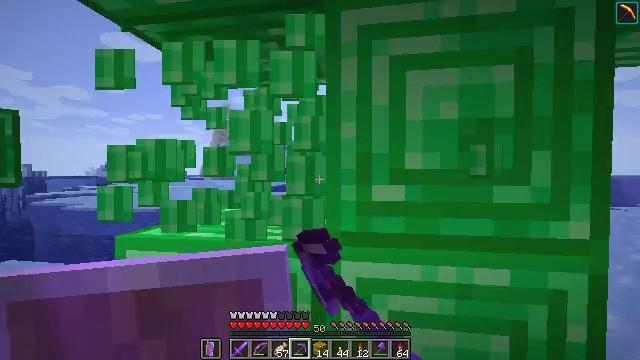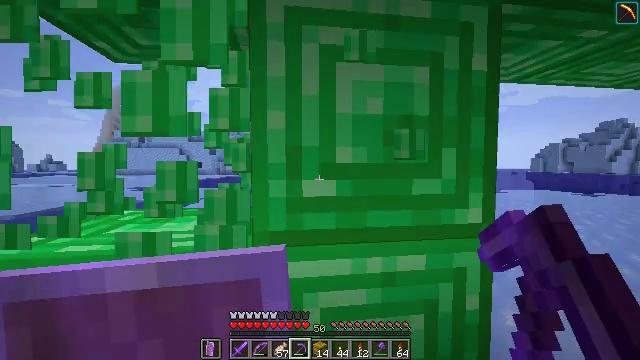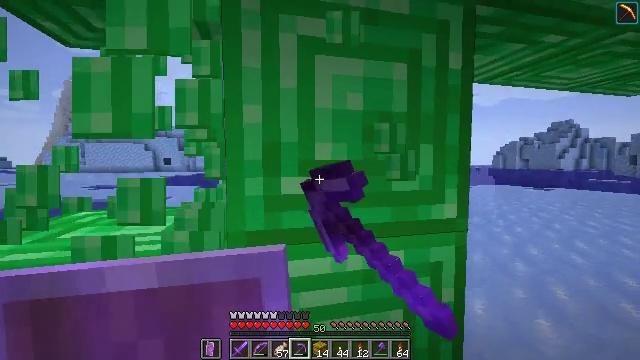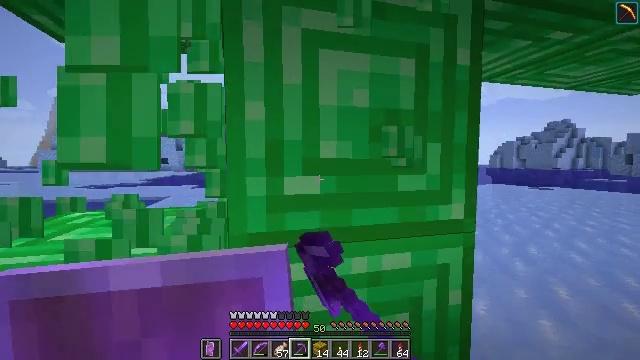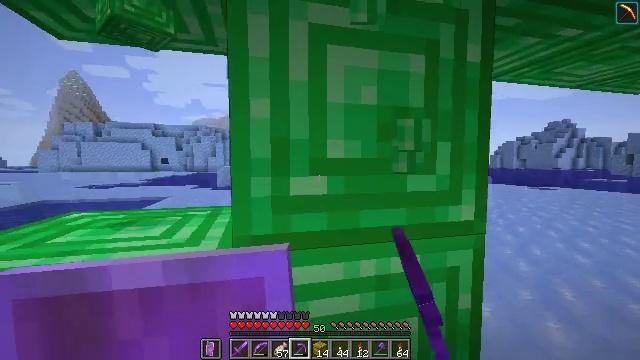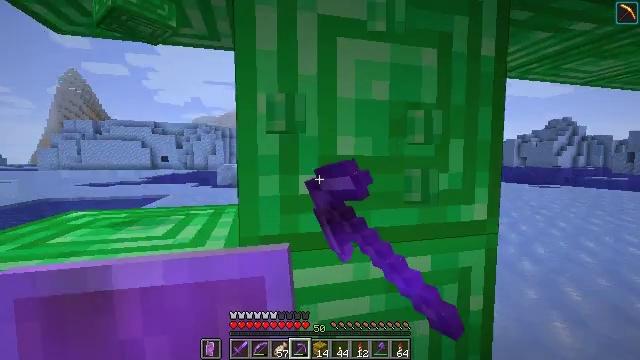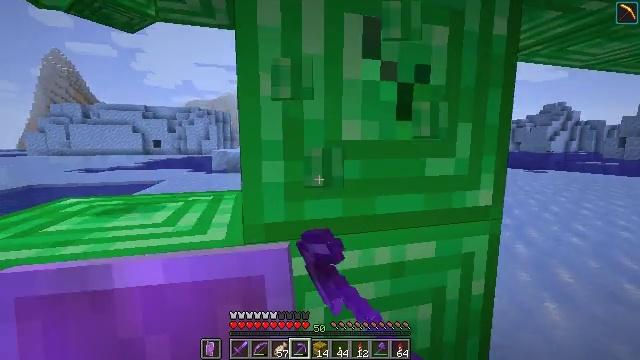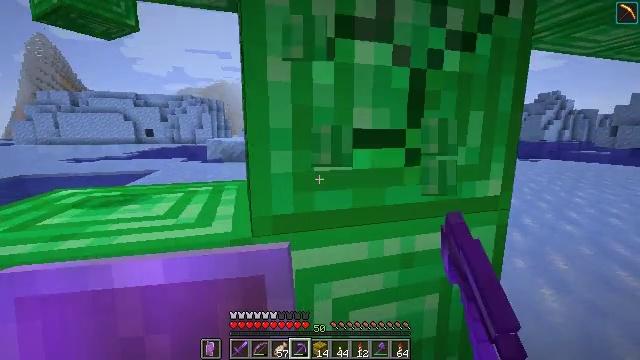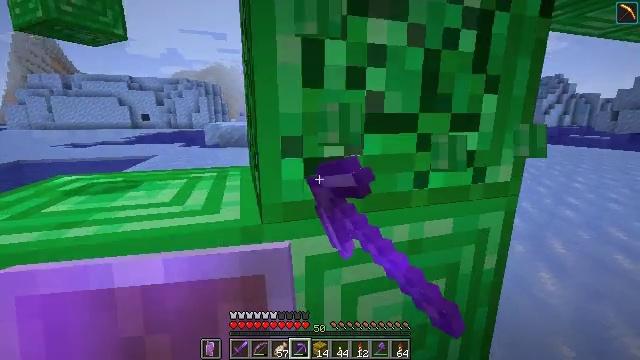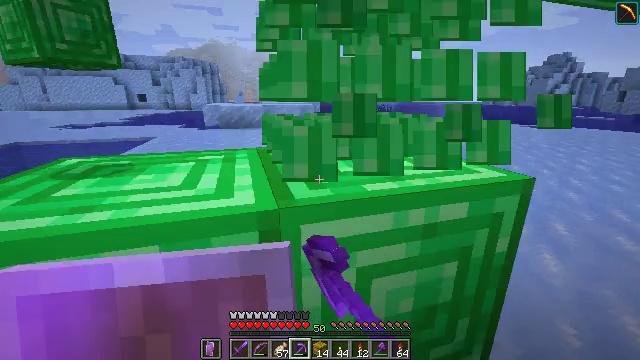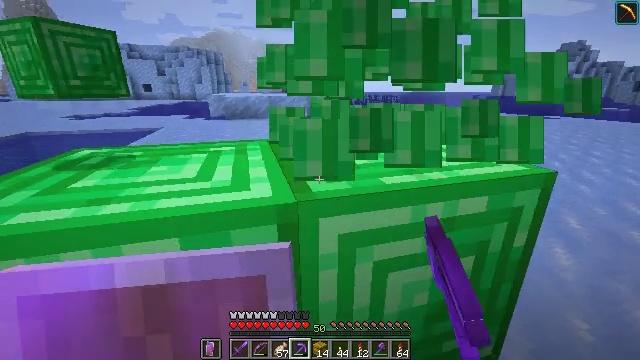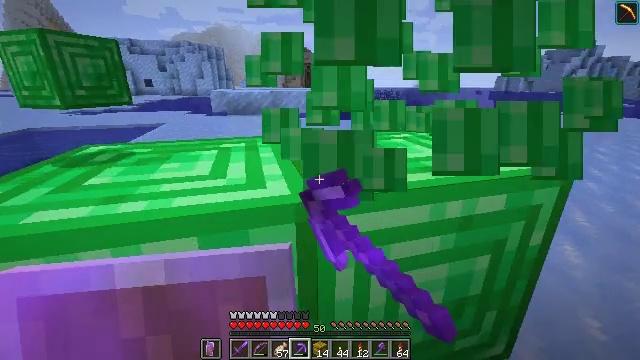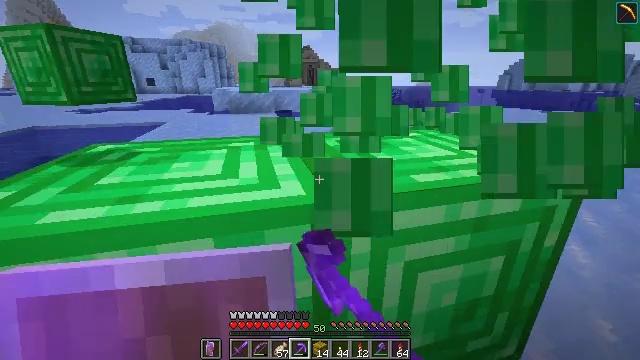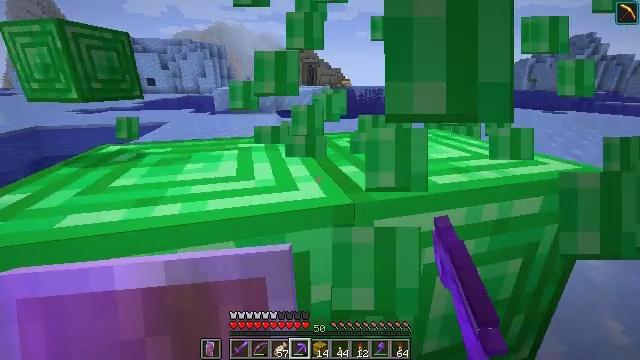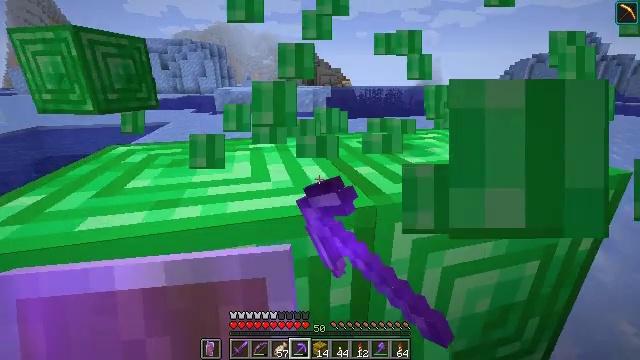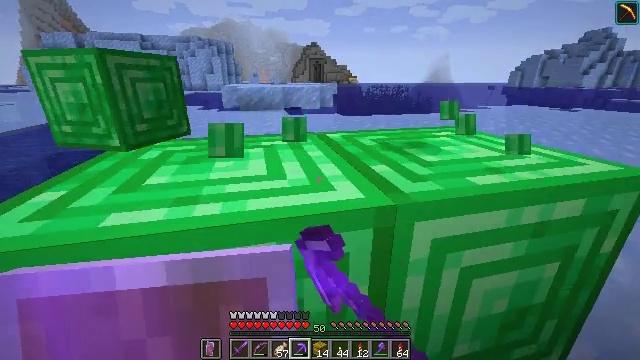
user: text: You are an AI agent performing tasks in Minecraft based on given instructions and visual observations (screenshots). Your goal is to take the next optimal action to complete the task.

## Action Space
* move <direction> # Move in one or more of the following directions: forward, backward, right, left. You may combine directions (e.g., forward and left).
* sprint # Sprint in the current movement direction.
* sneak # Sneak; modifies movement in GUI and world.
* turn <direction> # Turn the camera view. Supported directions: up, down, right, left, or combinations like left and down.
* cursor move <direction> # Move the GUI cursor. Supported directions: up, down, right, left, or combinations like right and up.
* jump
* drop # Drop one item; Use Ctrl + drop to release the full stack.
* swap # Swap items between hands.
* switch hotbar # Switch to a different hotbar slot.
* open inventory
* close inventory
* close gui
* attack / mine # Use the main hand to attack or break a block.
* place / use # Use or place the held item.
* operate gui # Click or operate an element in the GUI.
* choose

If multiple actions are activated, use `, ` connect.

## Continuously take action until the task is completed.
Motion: motion action
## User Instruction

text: Attack the emerald block with a tool.
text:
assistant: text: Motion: move forward, sneak, turn right and down, attack / mine
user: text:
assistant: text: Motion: sneak, turn right, attack / mine
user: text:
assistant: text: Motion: sneak, attack / mine
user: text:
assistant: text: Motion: move left, sneak, attack / mine
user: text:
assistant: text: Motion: move left, sneak, attack / mine
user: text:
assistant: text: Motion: move left, sneak, turn right and down, attack / mine
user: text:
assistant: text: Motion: move left, sneak, turn right and down, attack / mine
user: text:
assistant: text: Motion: move left, sneak, turn down, attack / mine
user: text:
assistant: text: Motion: move left, sneak, turn down, attack / mine
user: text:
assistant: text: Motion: move left, sneak, turn left and down, attack / mine
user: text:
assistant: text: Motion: move left, sneak, attack / mine
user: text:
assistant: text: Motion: move left, sneak, attack / mine
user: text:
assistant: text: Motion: move left, sneak, attack / mine
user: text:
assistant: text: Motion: move left, sneak, attack / mine
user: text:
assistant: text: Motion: move left, sneak, turn left, attack / mine
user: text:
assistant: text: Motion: move left, sneak, turn left, attack / mine
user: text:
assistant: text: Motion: sneak, attack / mine
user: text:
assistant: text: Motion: sneak, attack / mine
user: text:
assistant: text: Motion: sneak, turn right, attack / mine
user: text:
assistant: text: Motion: sneak, turn right and up, attack / mine
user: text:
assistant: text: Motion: sneak, turn right and up, attack / mine
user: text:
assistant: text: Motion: sneak, turn right, attack / mine
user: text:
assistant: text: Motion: sneak, turn right, attack / mine
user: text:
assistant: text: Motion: sneak, attack / mine
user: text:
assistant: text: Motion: sneak, attack / mine
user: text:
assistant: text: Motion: sneak, attack / mine
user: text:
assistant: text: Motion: sneak, attack / mine
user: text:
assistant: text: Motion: sneak, attack / mine
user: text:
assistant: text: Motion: sneak, turn left
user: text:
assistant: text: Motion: move forward, sneak, turn left